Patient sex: M
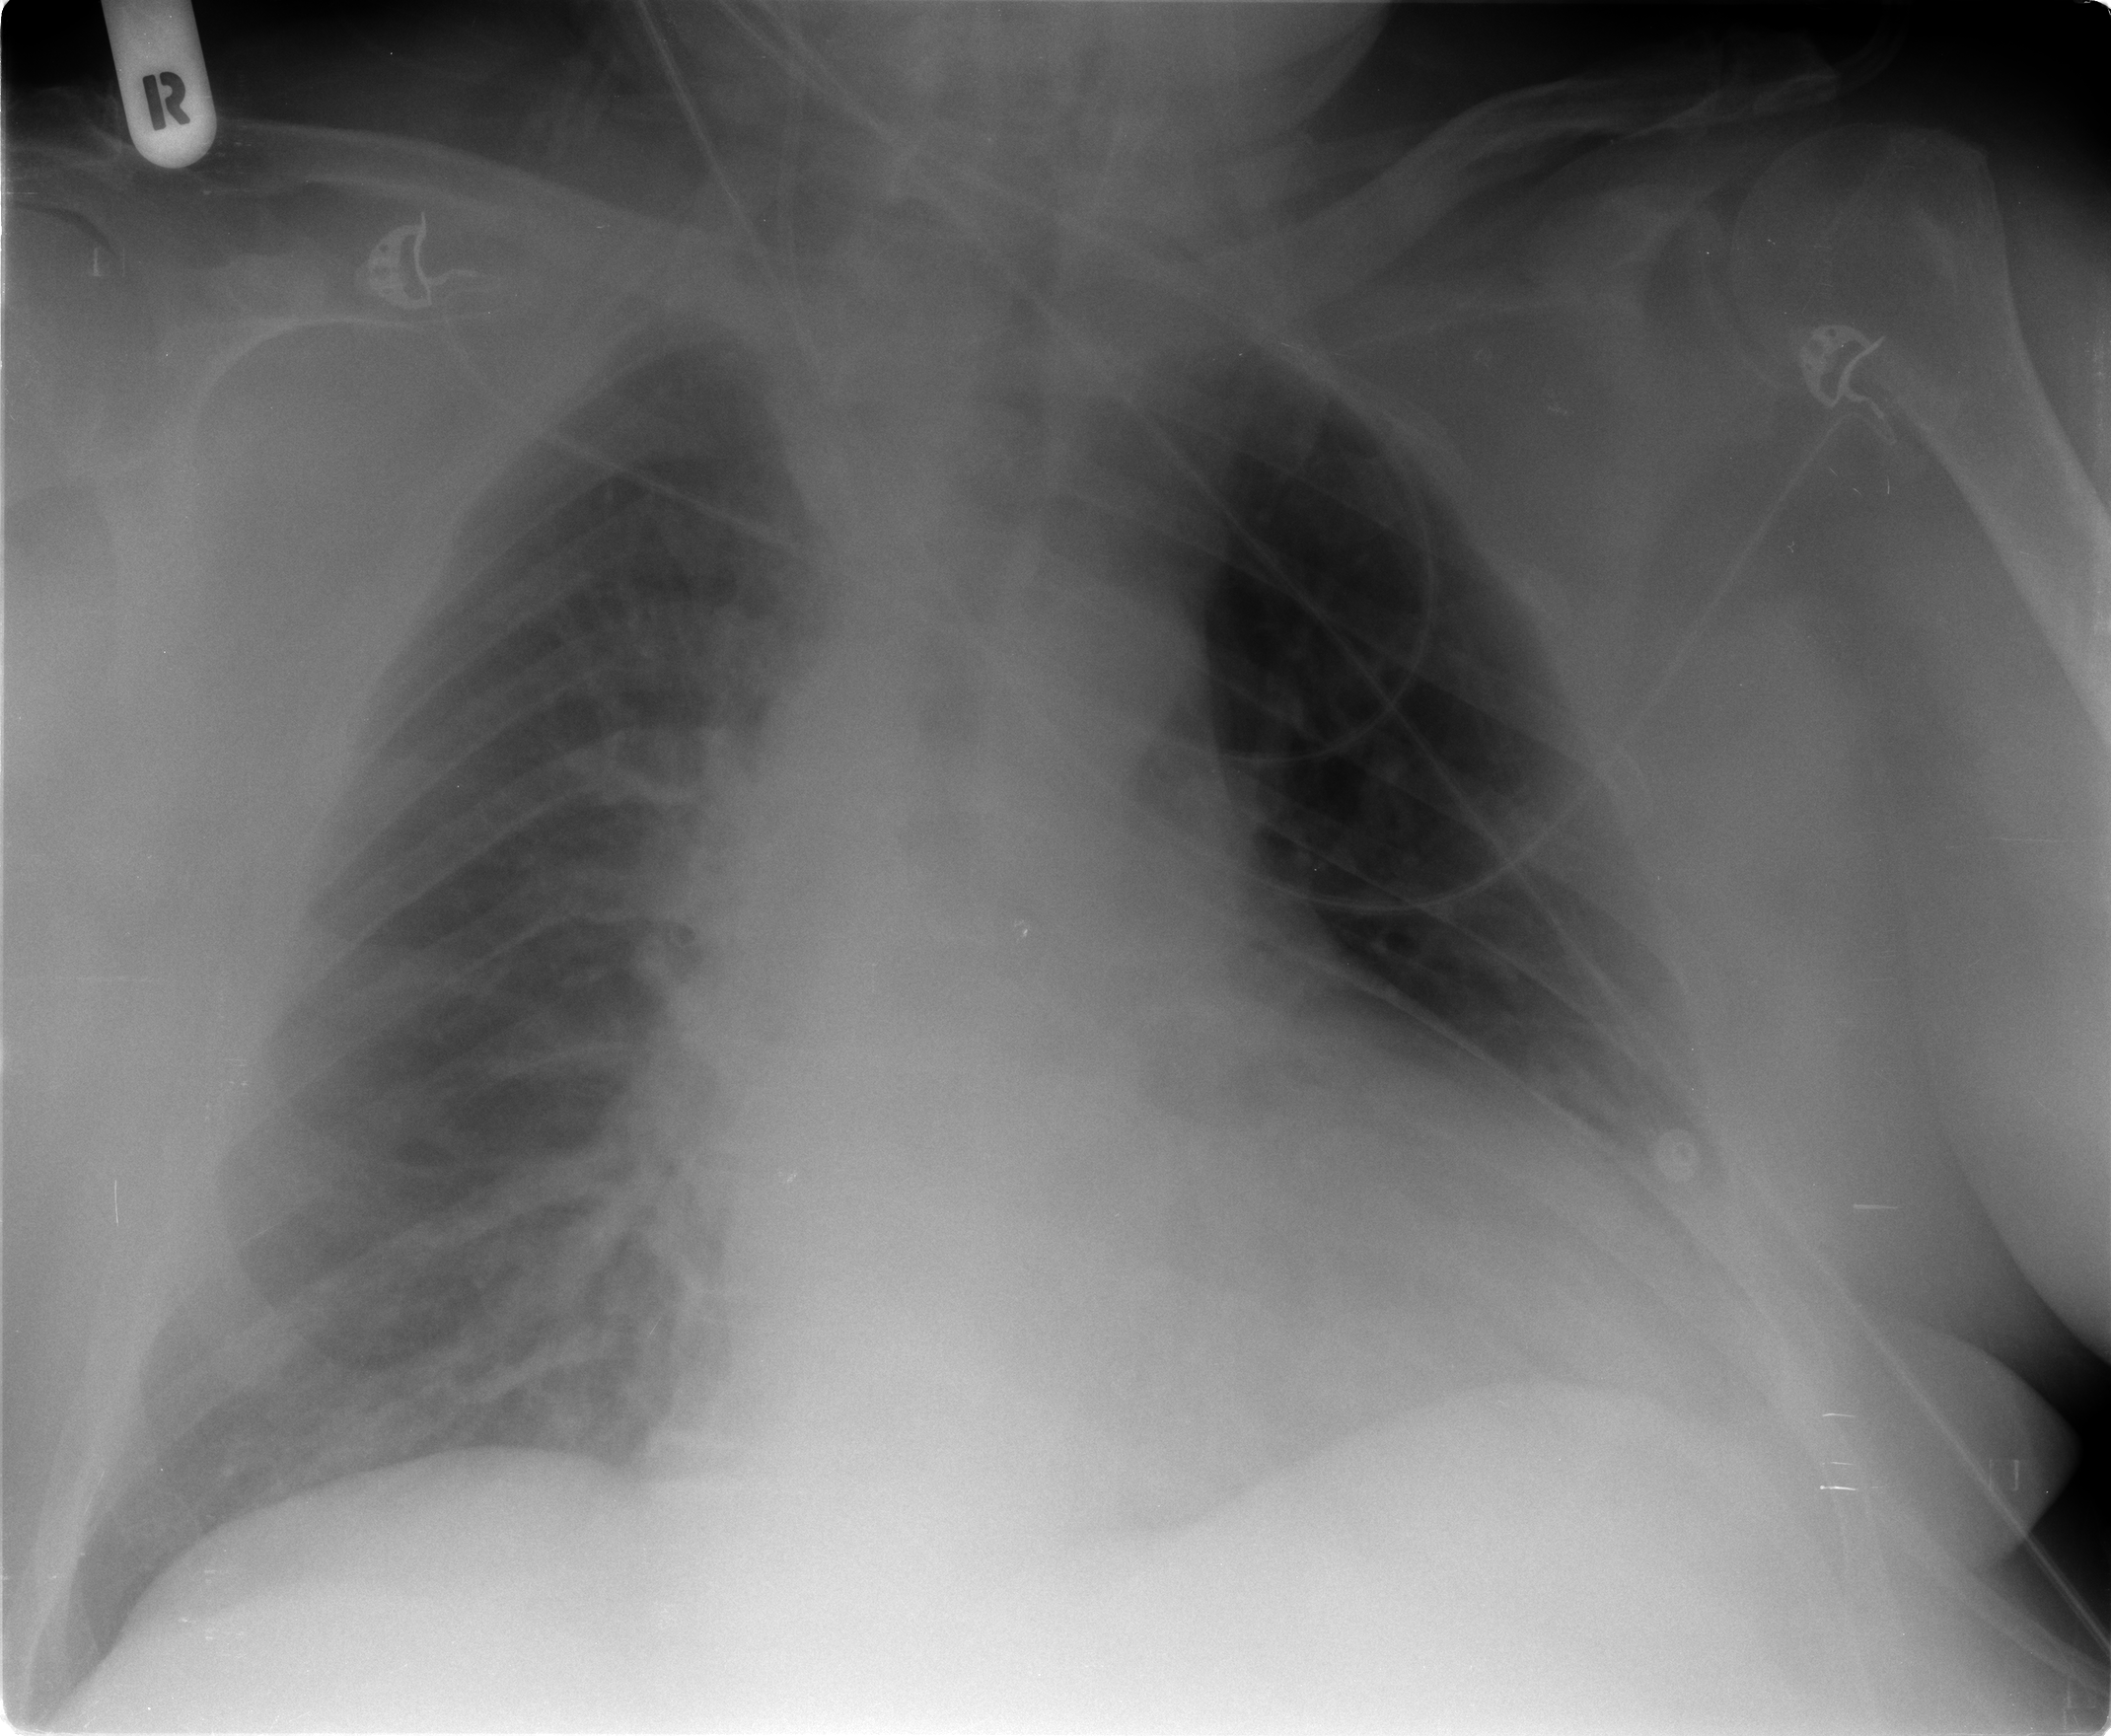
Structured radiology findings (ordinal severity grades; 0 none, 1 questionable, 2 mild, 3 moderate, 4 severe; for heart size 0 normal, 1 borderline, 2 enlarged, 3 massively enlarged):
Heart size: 2
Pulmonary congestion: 2
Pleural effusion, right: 1
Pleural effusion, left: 1
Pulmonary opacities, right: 1
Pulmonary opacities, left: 0
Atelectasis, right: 2
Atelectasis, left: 2